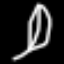
Label: leaf